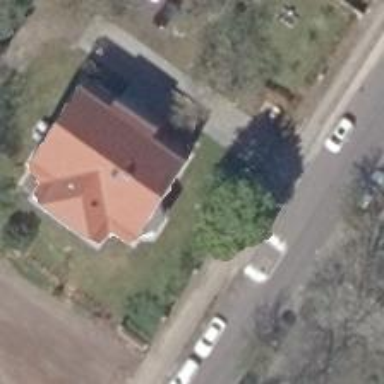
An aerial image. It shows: Detached building.